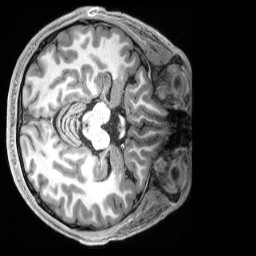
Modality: T1w
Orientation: axial
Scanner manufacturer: siemens
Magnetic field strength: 3 T
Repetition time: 2.5 s
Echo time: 0.00231 s